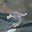
Label: 5